Question: I'm using MapKit to display directions between locations, and I'm looking for a way to add an annotation that works similarly to the route annotation in the Apple Maps app, where annotations are showing each route's travel time (as shown in the image below). I am already drawing the directions correctly, the problem at hand is how to calculate a pair of coordinates along the route. That is, where to drop the annotation.
I thought about somehow using the 'MKDirection' (which contains complete directions, step by step) but I am not sure how I would generate a pair of coordinates that are somewhere in the middle of the route.
I have not been able to find any kind of support for this in the MapKit documentation. Any ideas?

This is how I generate the route and display it.
'''
- (void)generateRoute {
MKDirectionsRequest *request = [[MKDirectionsRequest alloc] init];
request.source = [MKMapItem mapItemForCurrentLocation];
request.destination = self.destinationMapItem;
MKDirections *directions = [[MKDirections alloc] initWithRequest:request];
[directions calculateDirectionsWithCompletionHandler:
^(MKDirectionsResponse *response, NSError *error) {
if (error) {
// Handle Error
} else {
[self showRoute:response];
}
}];
}
- (void)showRoute:(MKDirectionsResponse *)response {
[self.mapView removeOverlays:self.mapView.overlays];
for (MKRoute *route in response.routes)
{
[self.mapView addOverlay:route.polyline level:MKOverlayLevelAboveRoads];
}
[self fitRegionToRoute];
}
- (MKOverlayRenderer *)mapView:(MKMapView *)mapView rendererForOverlay:(id < MKOverlay >)overlay
{
MKPolylineRenderer *renderer = [[MKPolylineRenderer alloc] initWithOverlay:overlay];
renderer.strokeColor = [UIColor blueColor];
renderer.alpha = 0.7;
renderer.lineWidth = 4.0;
return renderer;
}
'''
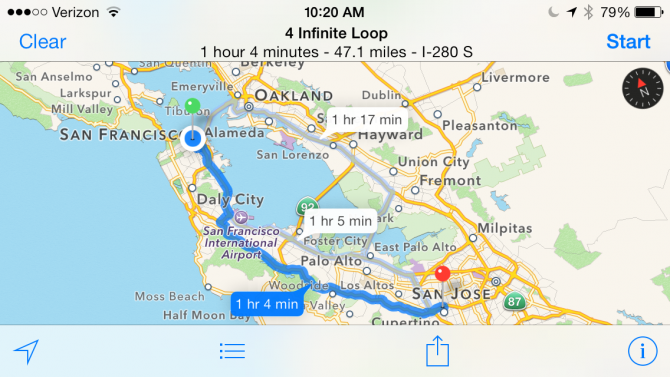
Answer: Finally made it work with the help of this answer. I added this to the code below, where it says :
'''
MKMapPoint middlePoint = route.polyline.points[route.polyline.pointCount/2];
[self createAndAddAnnotationForCoordinate:MKCoordinateForMapPoint(middlePoint)];
'''
I don't know whether this will work or not. Just my idea on your question.
I guess you would have created the routes as following
'''
MKDirectionsRequest *request =
[[MKDirectionsRequest alloc] init];
request.source = [MKMapItem mapItemForCurrentLocation];
request.destination = _destination;
request.requestsAlternateRoutes = NO;
MKDirections *directions =
[[MKDirections alloc] initWithRequest:request];
[directions calculateDirectionsWithCompletionHandler:
^(MKDirectionsResponse *response, NSError *error) {
if (error) {
// Handle error
} else {
for (MKRoute *route in response.routes)
{
[_routeMap addOverlay:route.polyline level:MKOverlayLevelAboveRoads];
//Here do the magic
//MKPolyline confronts to MKOverlay so you can get the coordinate like
//route.polyline.coordinate once you get the coordinate then you can build
//a annotation. A annotation is nothing but a coordinate with some title.
//According to MKOverlay coordinate property it justs gives you the
//center point of the overlay area
[self createAndAddAnnotationForCoordinate:route.polyline.coordinate]
}
}
}];
'''
Adding Annotation
'''
-(void) createAndAddAnnotationForCoordinate : (CLLocationCoordinate2D) coordinate{
MyAnnotation* annotation= [[MyAnnotation alloc] init];
annotation.coordinate = coordinate;
annotation.title = @"Any Title";
annotation.subtitle = @"Any Subtitle";
[yourMap addAnnotation: annotation];
}
'''